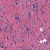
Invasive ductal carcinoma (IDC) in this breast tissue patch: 1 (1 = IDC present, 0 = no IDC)